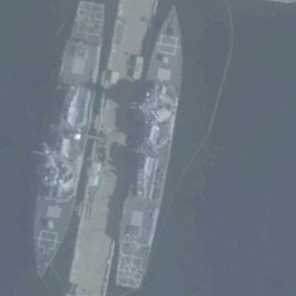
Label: destroyer